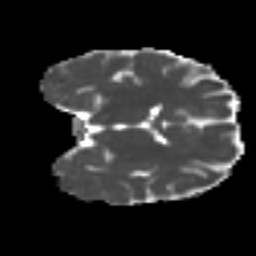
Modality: MD
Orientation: coronal
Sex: female
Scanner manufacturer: ge
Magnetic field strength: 3 T
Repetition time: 7 s
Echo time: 0.08 s